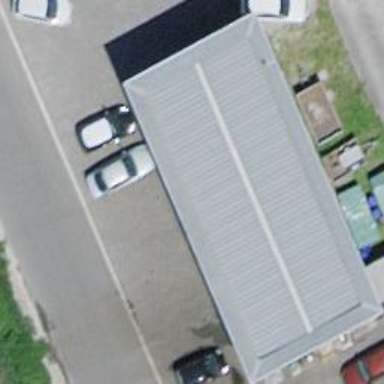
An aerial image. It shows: Car repair shop.